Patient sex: F
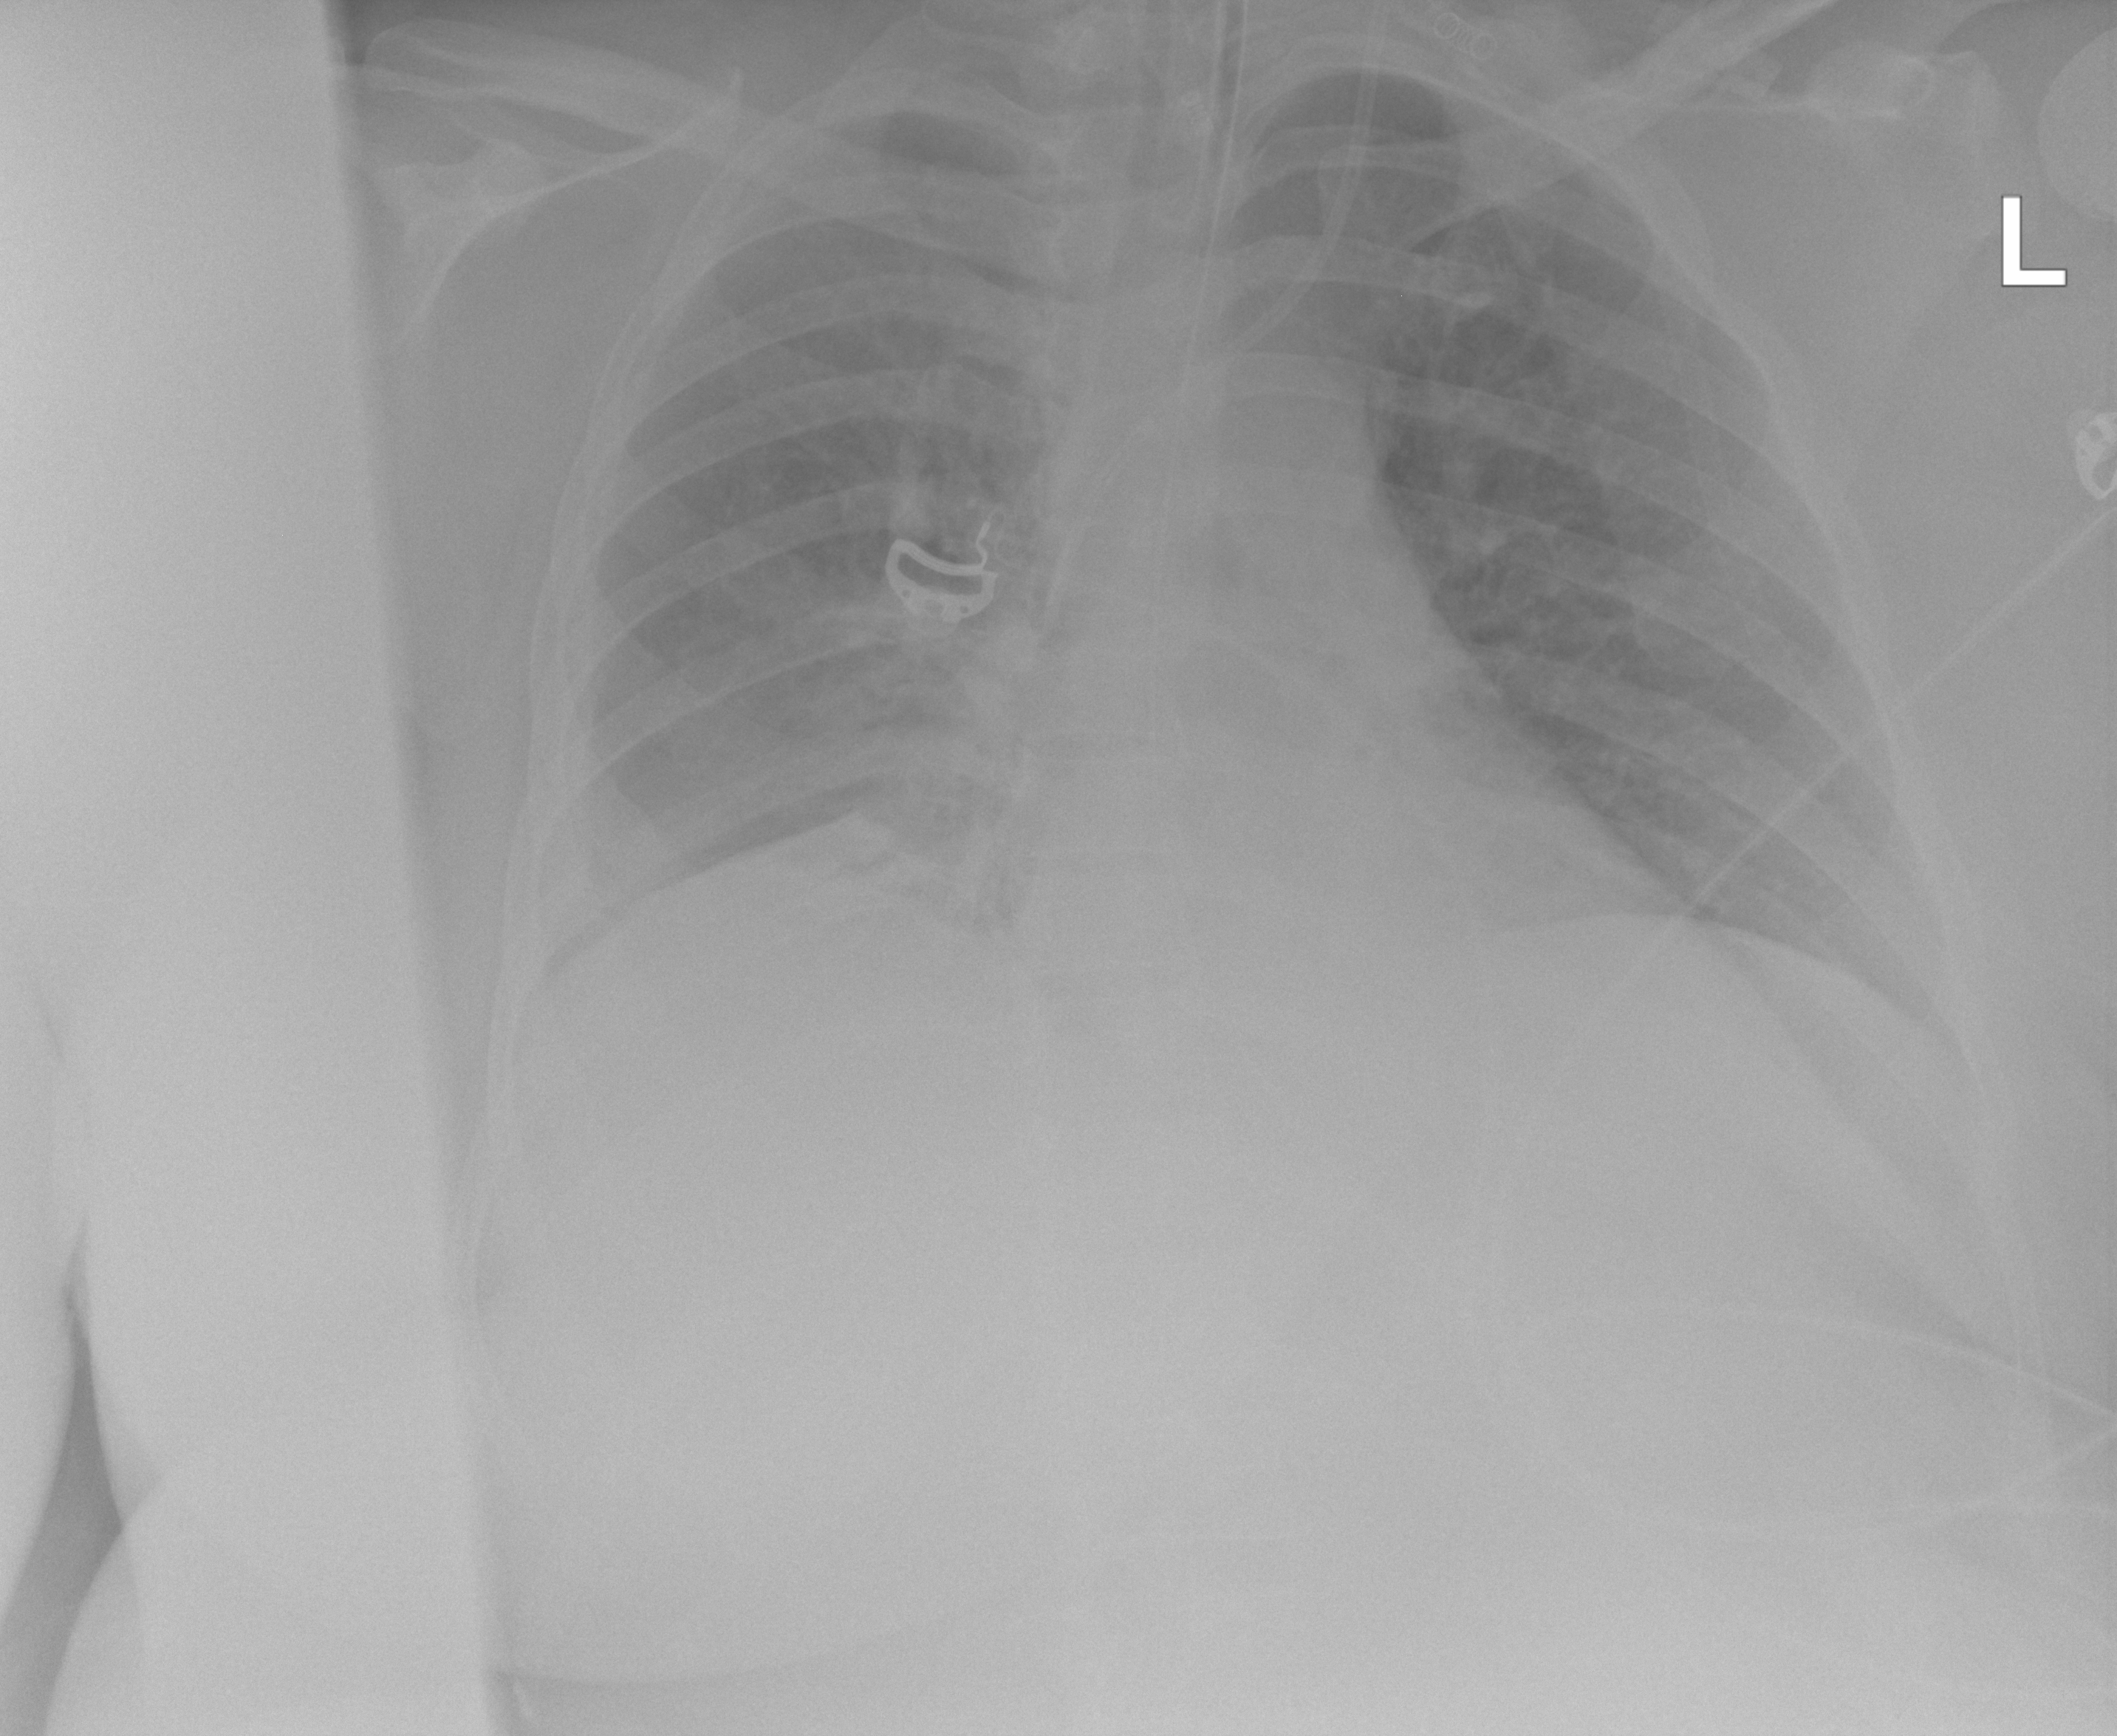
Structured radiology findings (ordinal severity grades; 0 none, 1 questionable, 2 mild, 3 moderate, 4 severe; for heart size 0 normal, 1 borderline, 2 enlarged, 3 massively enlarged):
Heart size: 0
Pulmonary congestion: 0
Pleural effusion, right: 2
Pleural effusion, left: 1
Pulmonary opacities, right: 0
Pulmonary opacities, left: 0
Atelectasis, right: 2
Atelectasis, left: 0